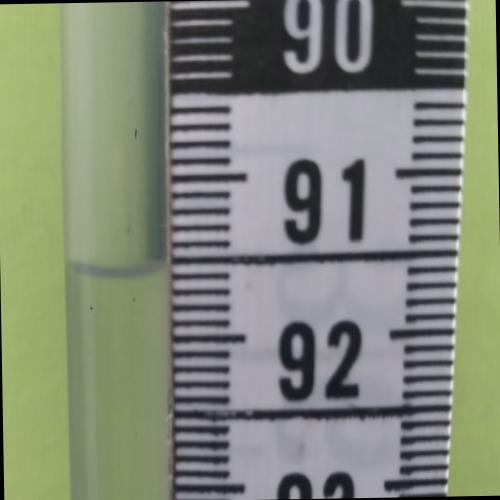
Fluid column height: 91.6 cm